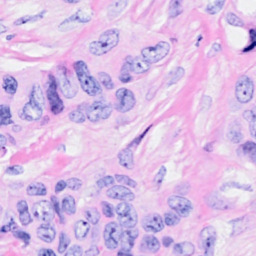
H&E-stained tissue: Breast